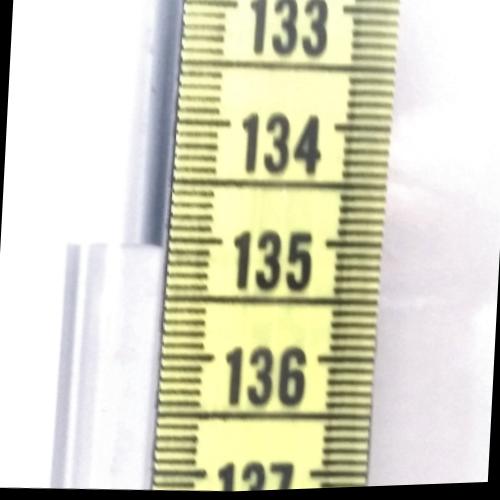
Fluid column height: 135.1 cm